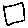
Label: square